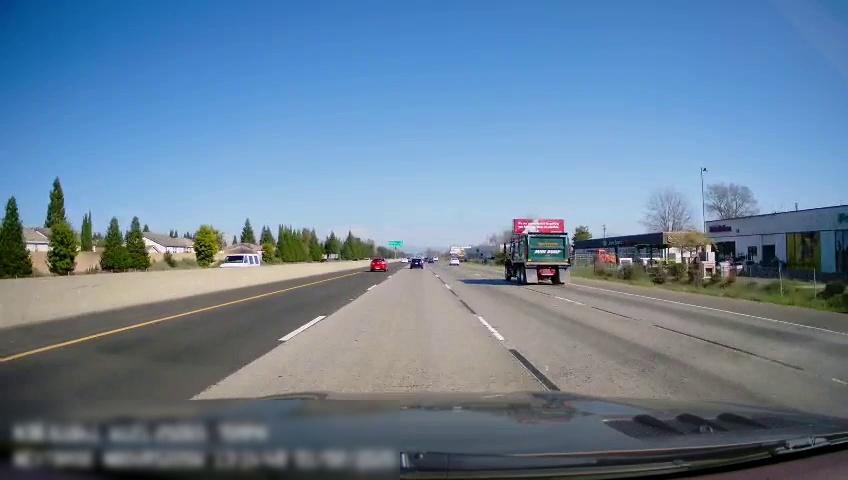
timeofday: Day
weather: Sunny
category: Vehicles | SUV
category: Drivable Space
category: Vehicles | Car
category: Vehicles | Truck
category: Vehicles | Car
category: Vehicles | Car
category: Lanes | Alternate Lane
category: Lanes | Alternate Lane
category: Lanes | Current Lane
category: Lanes | Current Lane
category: Lanes | Alternate Lane
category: Traffic | Signs